Aerial crown-view tile of a tropical tree (Barro Colorado Island, Panama), acquired 20250317:
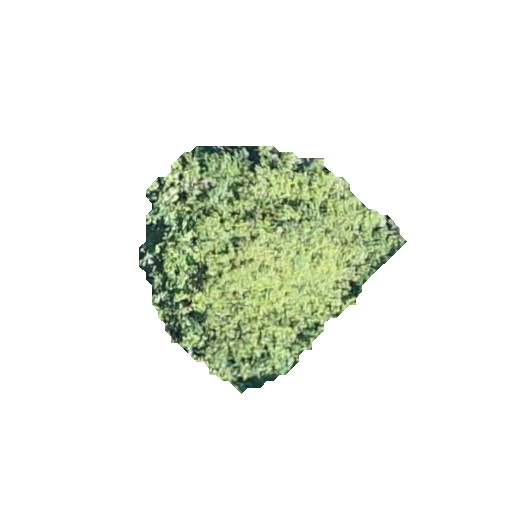
Species: Croton billbergianus
GBIF accepted scientific name: Croton billbergianus
Crown area: 63.51 m²